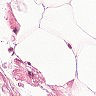
Metastatic tissue present: no